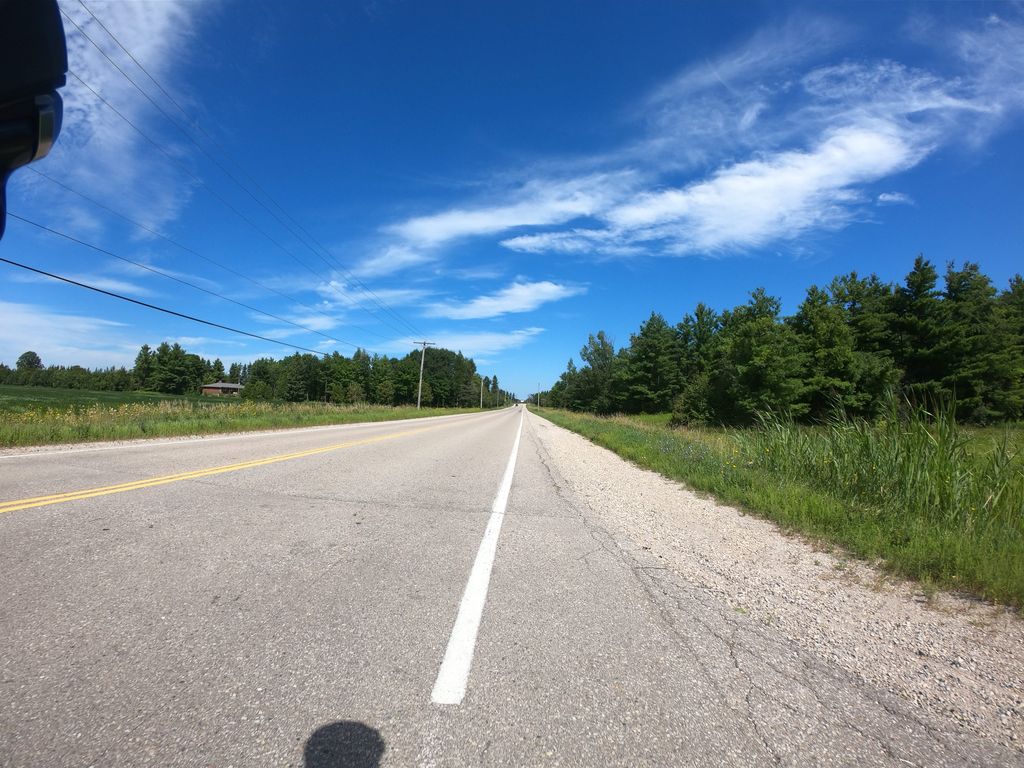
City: kitchener-waterloo